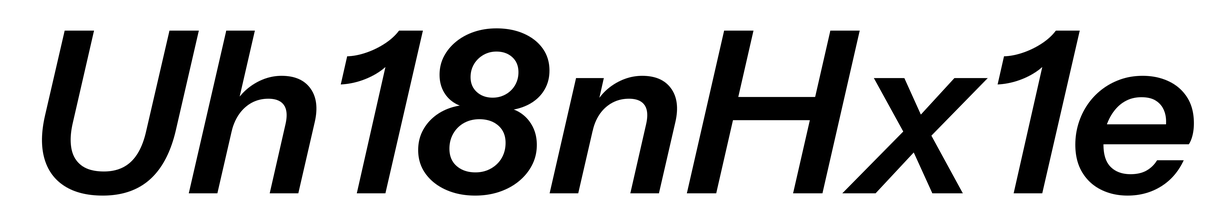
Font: InstrumentSans-Italic_SemiBold_Italic